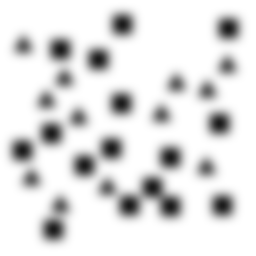
Squares: 16
Triangles: 12
Stars: 0
Total shapes: 28